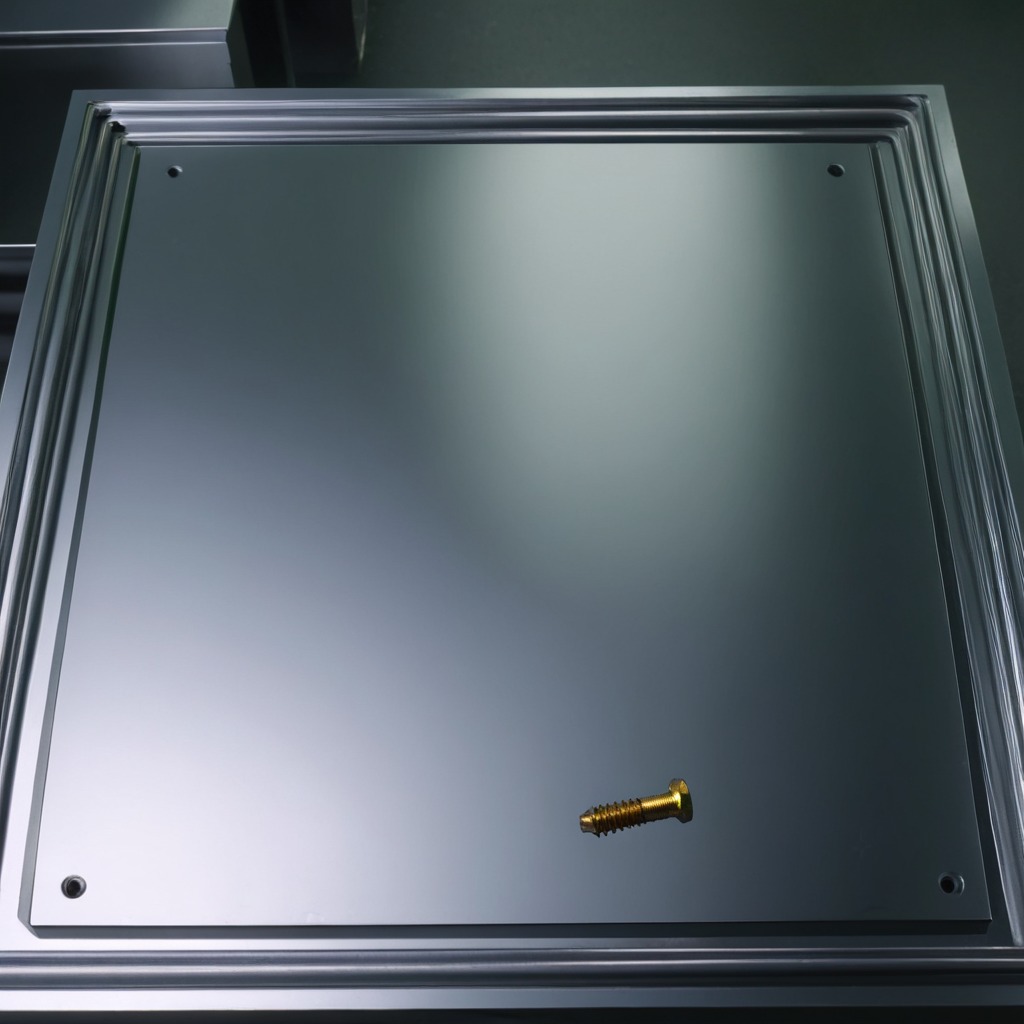
A metal screw is lying on a metal table in a machine shop under fluorescent lights.